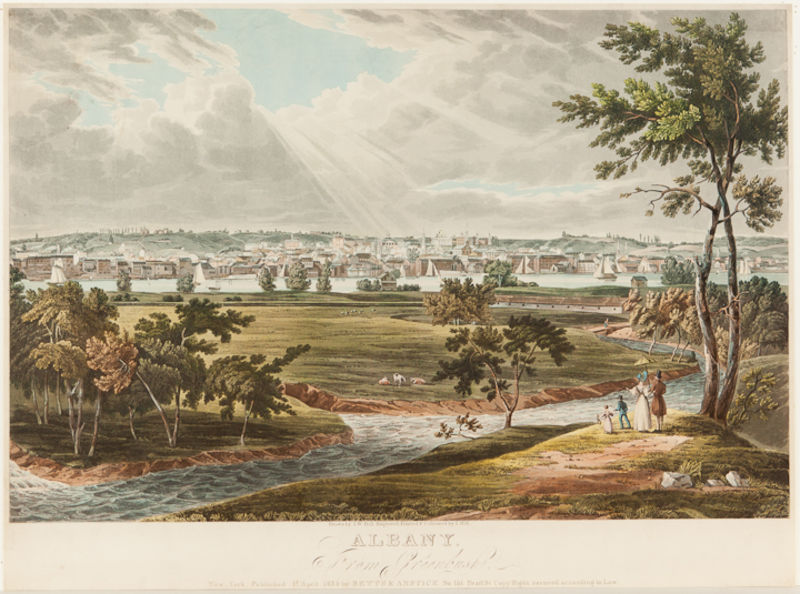
Titel: Albany from Greenbush
Künstler: John Hill
Standort: Amherst (Massachusetts, USA)
Institution: Mead Art Museum, Amherst College
Schlagwörter: baum, blau, himmel, wasser, wolken, bäume, fluss, landschaft, menschen, stadt, ufer, grau, licht, weiss, rasen, tiere, wiese, wolke, steine, bach, sonne, insel, land, boot, boote, kinder, schrift, segel, blue, people, green, group, painting, strahlen, druck, stich, lichtstrahlen, clouds, tree, boat, landscape, trees, palmen, grass, light, river, stream, boats, wind, bridge, town, sunlight, stroll, city, family, postcard, fkuss, cow, realistic, tierte, parasol, albanien, moving, breeze, sailboats, s, panorama, sex, pig, g, df, albany, settlers, heartbreaking, poignant, shafts of light